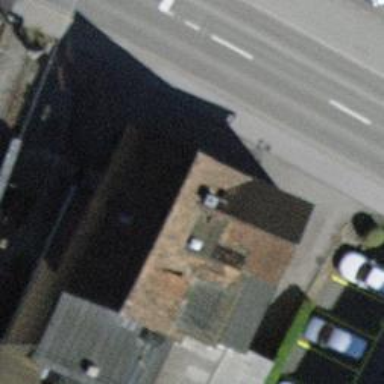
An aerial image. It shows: Restaurant.